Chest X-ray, PA view. Patient: 67 years old, sex F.
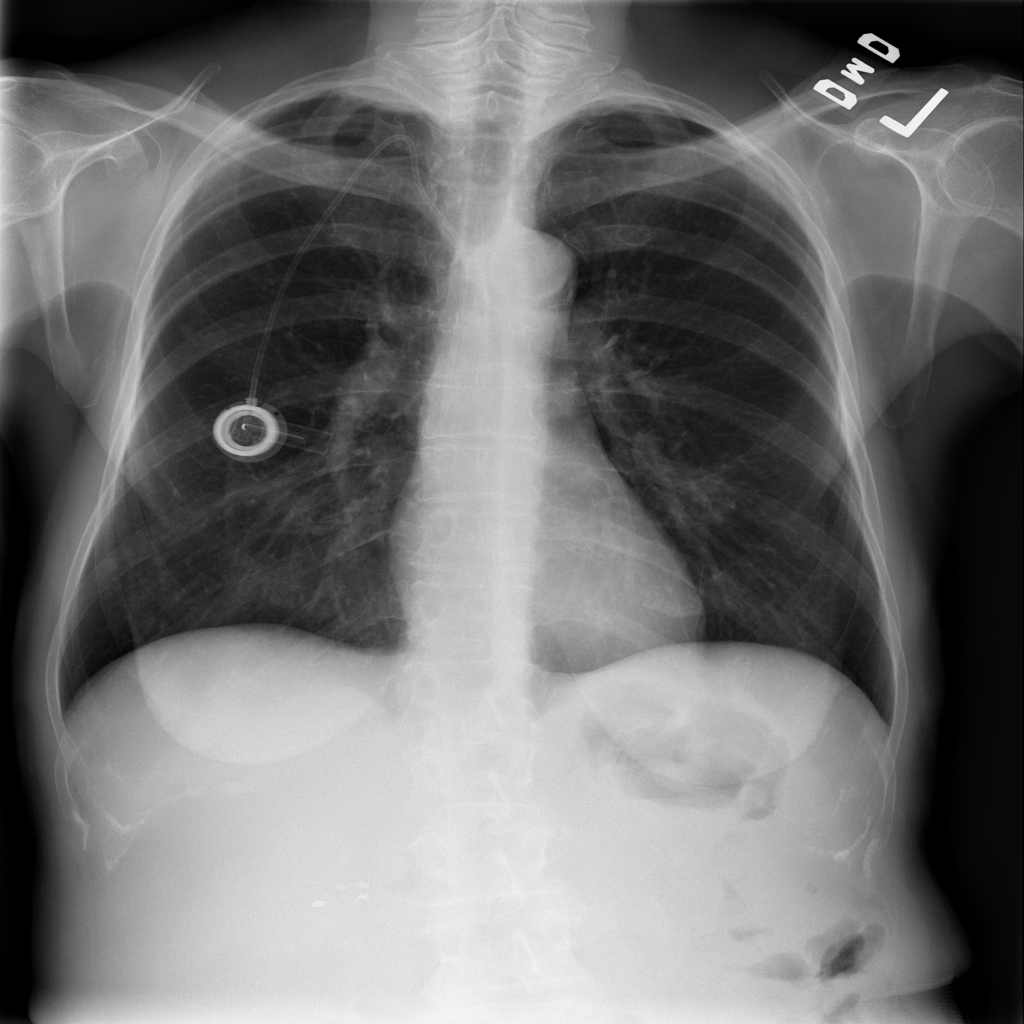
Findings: Nodule